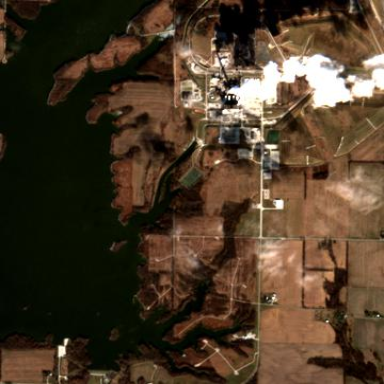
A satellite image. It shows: Industrial area with coal power plant.